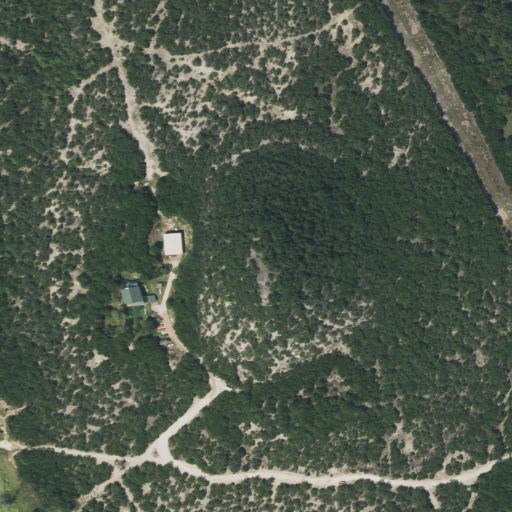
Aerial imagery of mountain in Texas named Barnard Knob containing evergreen forest, grassland, deciduous forest, and open development